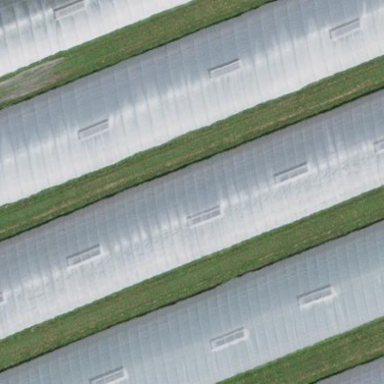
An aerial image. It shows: Greenhouse.